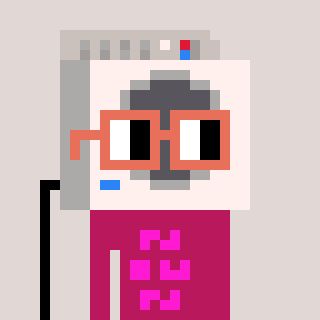
a pixel art character with square orange glasses, a washing machine-shaped head and a darkpink-colored body on a warm background